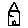
Label: house